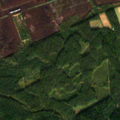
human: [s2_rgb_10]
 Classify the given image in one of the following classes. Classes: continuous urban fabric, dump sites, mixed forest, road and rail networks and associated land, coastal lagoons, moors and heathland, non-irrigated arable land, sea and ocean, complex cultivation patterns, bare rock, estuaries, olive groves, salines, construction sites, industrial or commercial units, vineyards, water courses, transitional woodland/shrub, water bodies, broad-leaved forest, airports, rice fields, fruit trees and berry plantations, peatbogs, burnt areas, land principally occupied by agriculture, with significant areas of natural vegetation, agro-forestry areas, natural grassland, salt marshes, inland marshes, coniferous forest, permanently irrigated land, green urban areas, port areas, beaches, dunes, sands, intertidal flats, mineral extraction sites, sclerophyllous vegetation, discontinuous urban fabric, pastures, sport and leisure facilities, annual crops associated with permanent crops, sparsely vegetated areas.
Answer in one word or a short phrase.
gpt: coniferous forest, mixed forest, transitional woodland/shrub